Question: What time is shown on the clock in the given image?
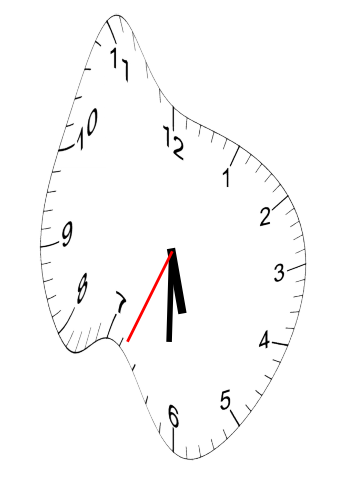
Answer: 05:30:34